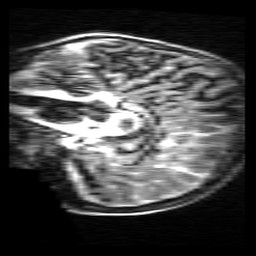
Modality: MP2RAGE
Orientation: sagittal
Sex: male
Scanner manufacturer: siemens
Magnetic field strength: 3 T
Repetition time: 5 s
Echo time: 0.00355 s